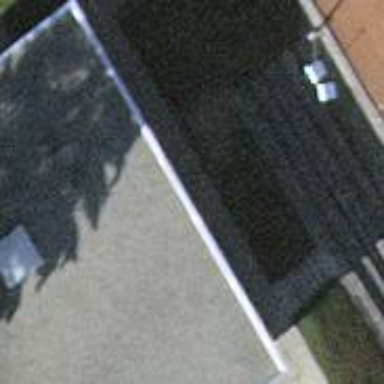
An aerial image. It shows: View of roof of building.